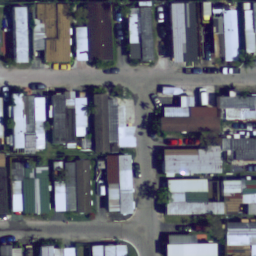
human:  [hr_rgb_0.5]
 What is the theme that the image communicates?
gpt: mobile home park